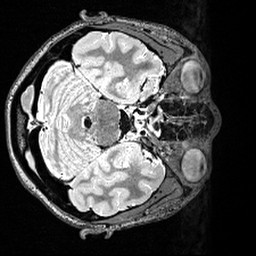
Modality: T2w
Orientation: axial
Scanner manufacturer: siemens
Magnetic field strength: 3 T
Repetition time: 3.2 s
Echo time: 0.566 s